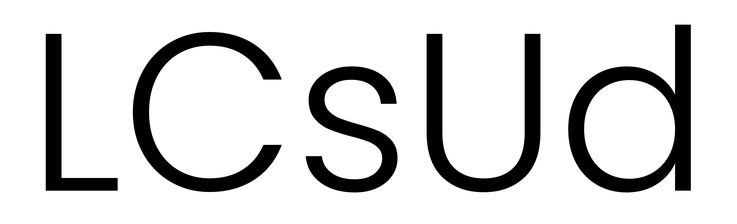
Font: Poppins-Light